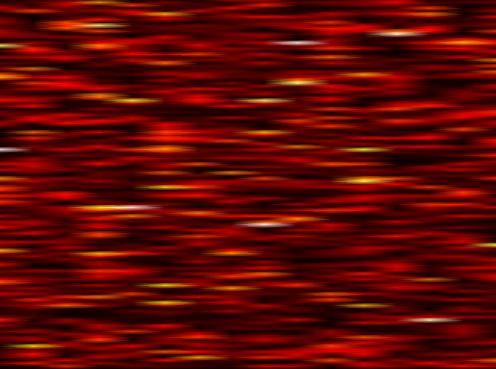
Label: OFDM